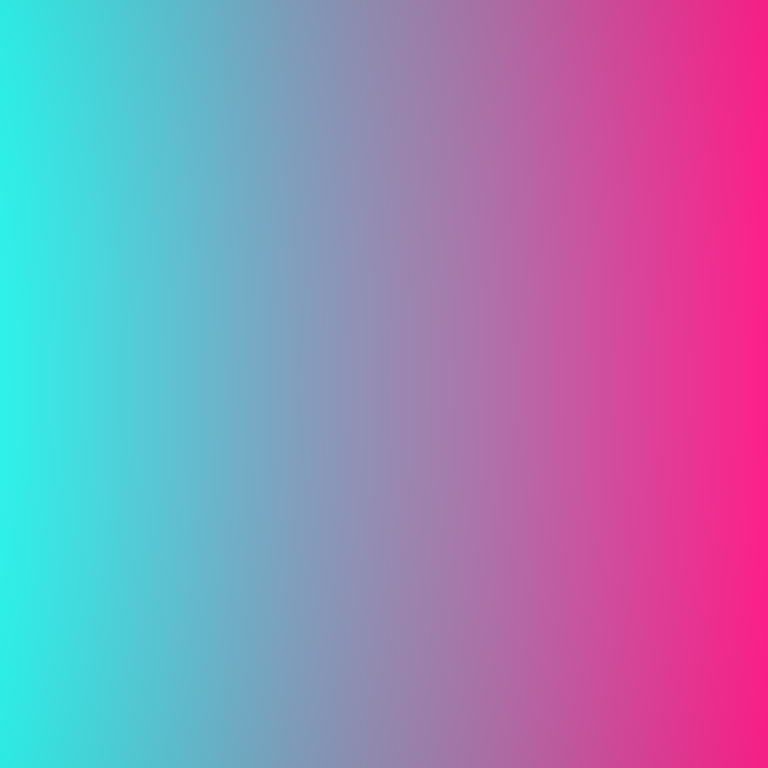
Abstract light effect, smooth gradient from cyan to magenta, calm atmosphere, soft blend, no room, no furniture, no objects.